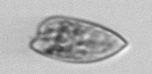
Label: Prorocentrum_dentatum